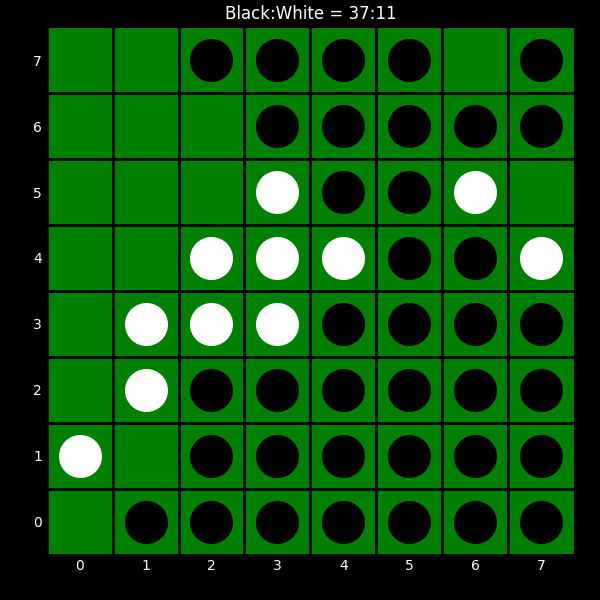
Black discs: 37
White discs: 11